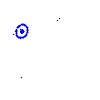
Particle: proton